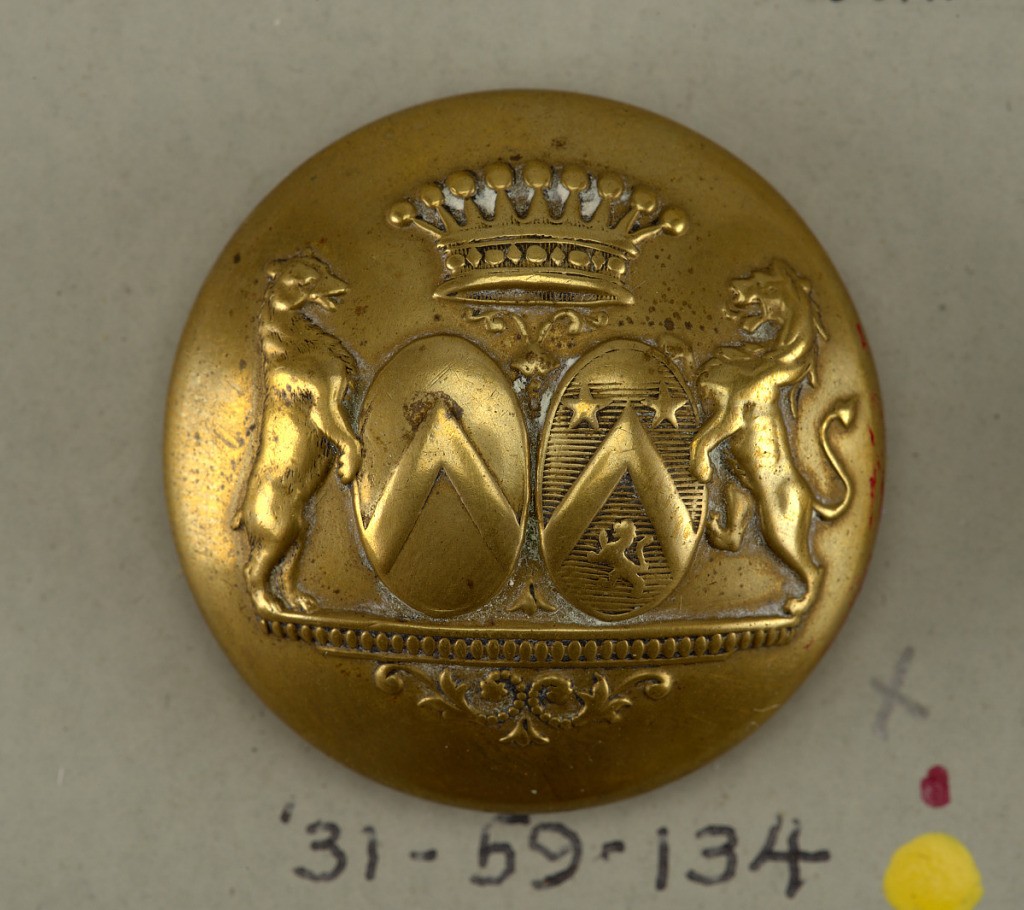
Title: Button
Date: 1801–50
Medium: Brass
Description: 1931-59-134: Circular, convex button; ornamented with coat of a...